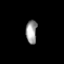
Tissue: prostate
Cell type: T cells
Senescence score: 0.7083
Nuclear area (px): 249
Mean DAPI intensity: 158.39